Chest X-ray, AP view. Patient: 33 years old, sex F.
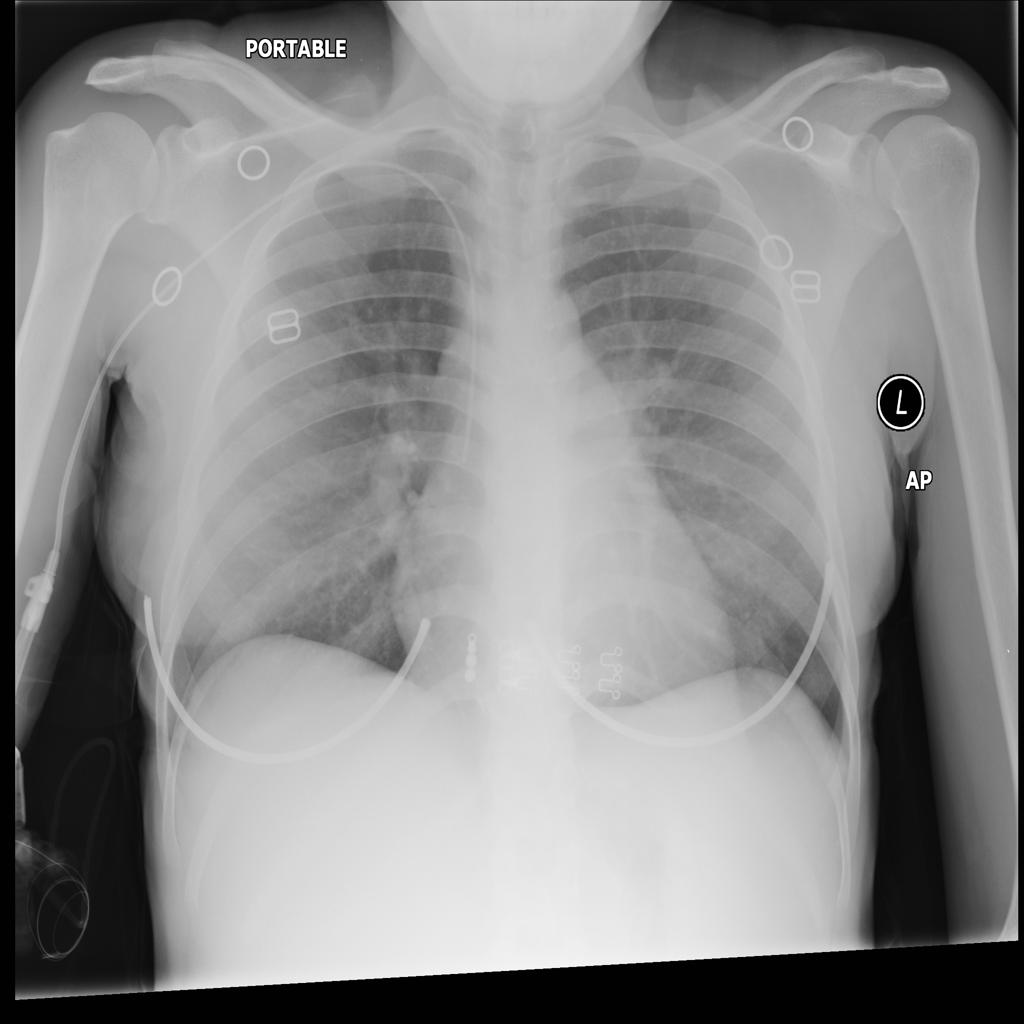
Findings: No Finding